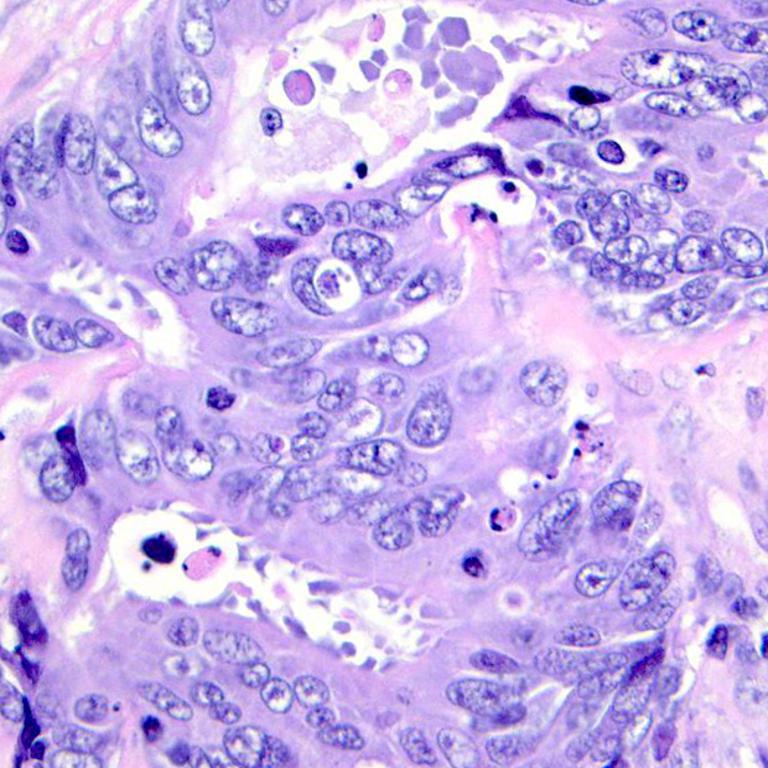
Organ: colon
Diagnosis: adenocarcinomas